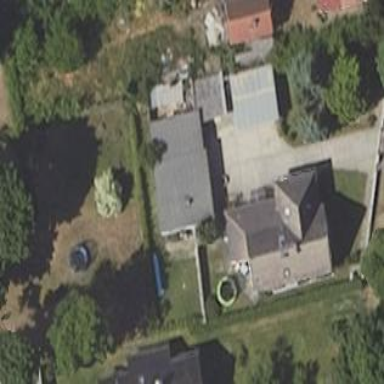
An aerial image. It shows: Garage.